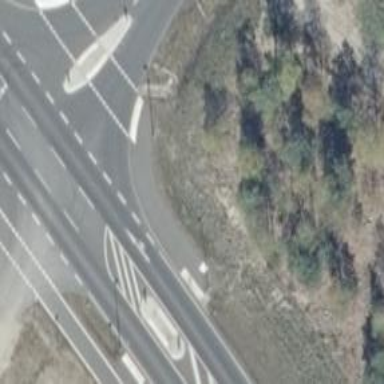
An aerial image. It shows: Asphalt cycleway.